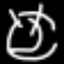
Label: squiggle